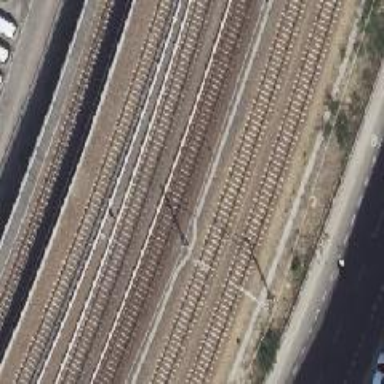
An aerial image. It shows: Railway signal.